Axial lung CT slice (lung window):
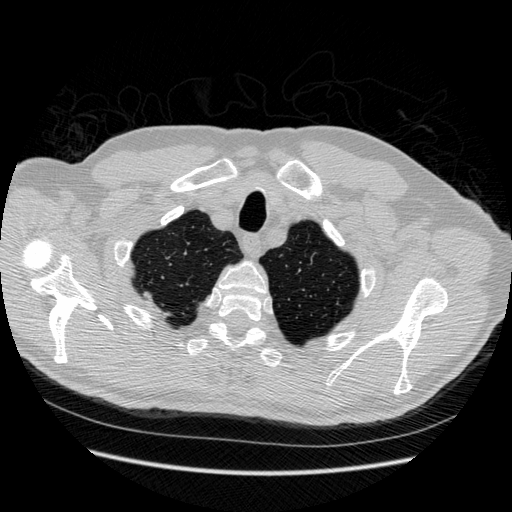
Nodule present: no